Question: In my game, I want to layout squares along the edges of a monochrome image:

So I found this algorithm which should solve the issue.
<URL>
It does not seem that hard to implement, I just think I do not understand exactly what Wiki is saying. I think I have to break the image up into cells where each cell represents 2x2 pixels on the image? Is that correct? I'm then lost by this instruction:
For each cell in the contouring grid:
1.Compose the 4 bits at the corners of the cell to build a binary index: walk around the cell in a clockwise direction appending the bit to the index, using bitwise OR and left-shift, from most significant bit at the top left, to least significant bit at the bottom left. The resulting 4-bit index can have 16 possible values in the range 0-15.
I'm not sure how to appending the bit.
Thanks
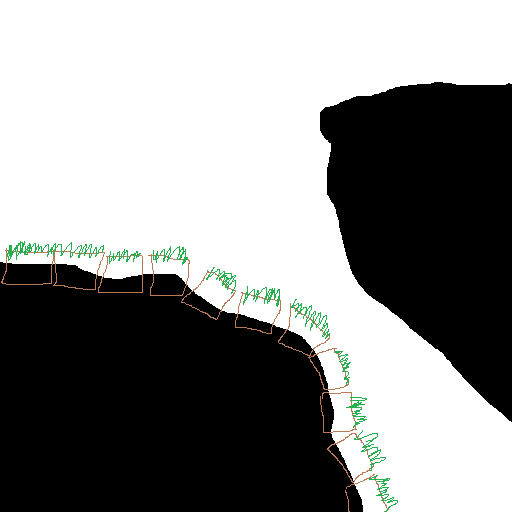
Answer: After you create the 2x2 cells, for each one you compute a number like this:
- - - - -
Edited formatting.